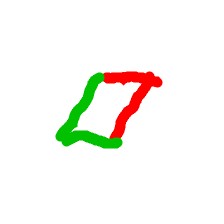
Shape: parallelogram